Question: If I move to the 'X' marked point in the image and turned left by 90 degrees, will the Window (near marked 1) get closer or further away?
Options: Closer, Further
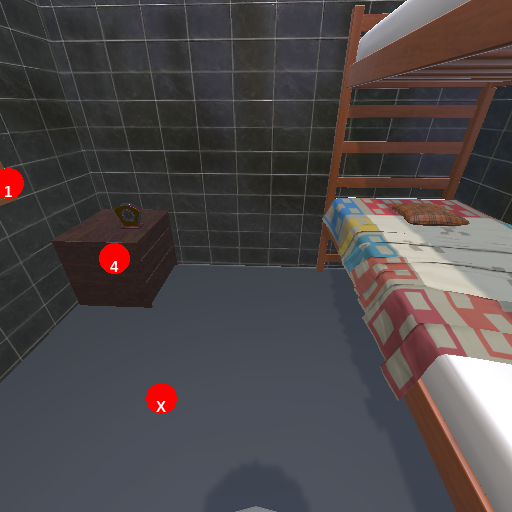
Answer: Closer